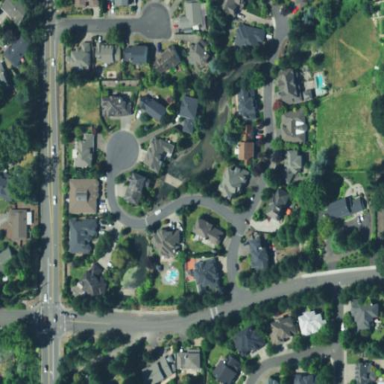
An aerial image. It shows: Residential area in rural setting.